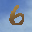
Label: 6